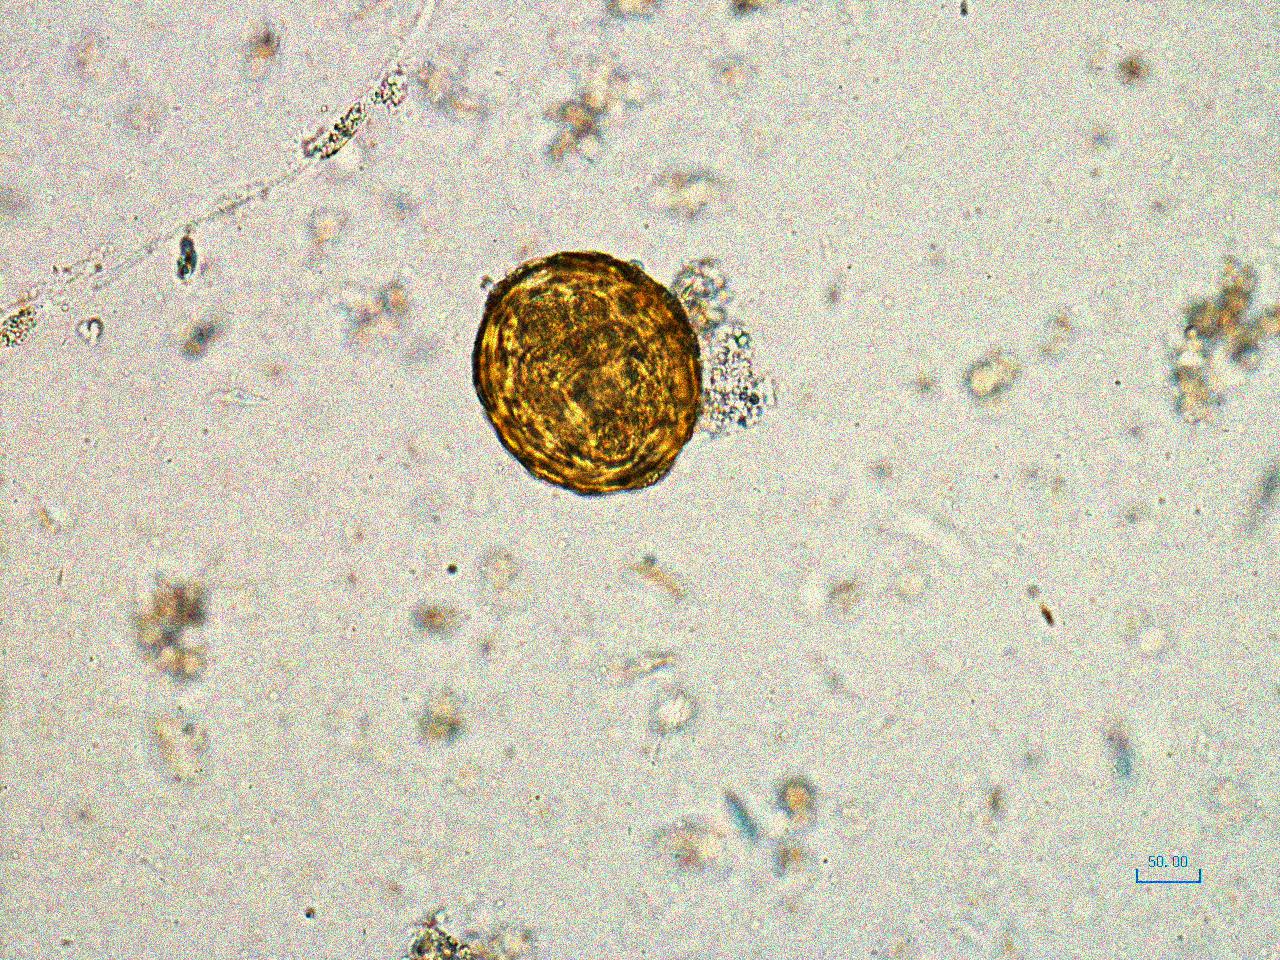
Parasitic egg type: Ascaris lumbricoides